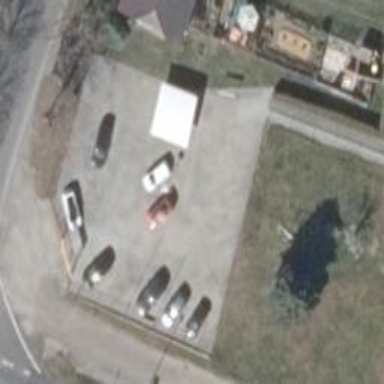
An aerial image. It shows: Shop that sells cars.